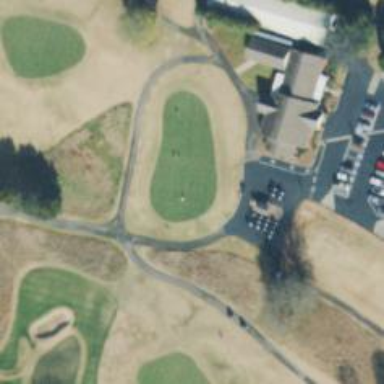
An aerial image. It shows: Golf cartpath that is also road path.